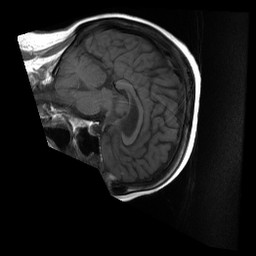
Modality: T1w
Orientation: sagittal
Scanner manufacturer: ge
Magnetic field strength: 1.5 T
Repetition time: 0.5167 s
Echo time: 0.011 s